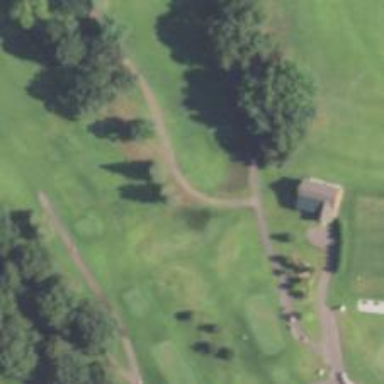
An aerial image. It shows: Service road used as golf cart path.